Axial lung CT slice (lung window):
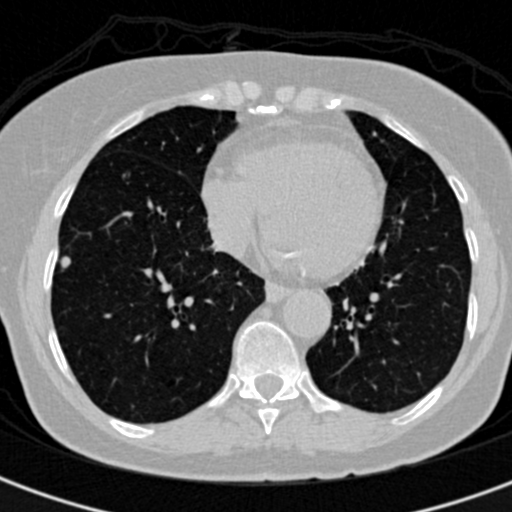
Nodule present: yes
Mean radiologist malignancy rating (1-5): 3